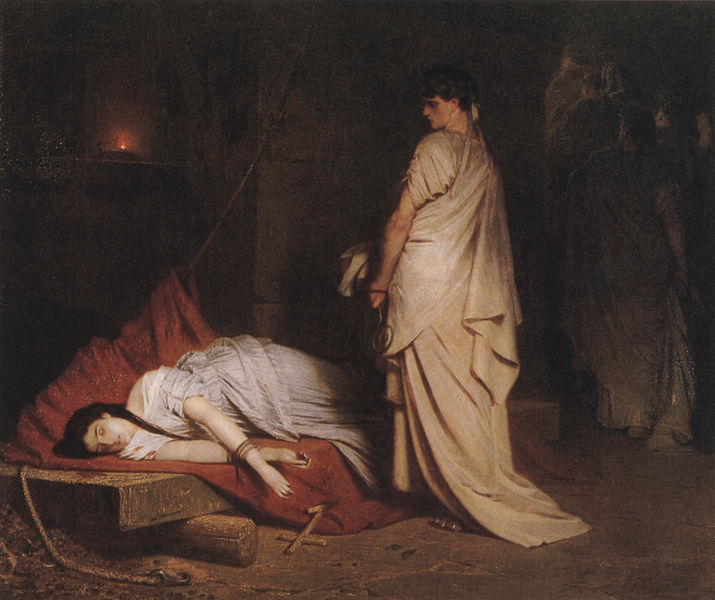
Titel: Unter der Arena
Künstler: Karl Theodor von Piloty
Standort: Ballarat (Victoria)
Institution: Fine Art Gallery
Schlagwörter: dunkel, feuer, gemälde, gott, gruppe, hand, kampf, kopf, mann, schatten, schlaf, umhang, weiß, frauen, menschen, mädchen, sand, braun, frau, frisur, grau, haar, hell, holz, kleid, kleider, köpfe, lampe, licht, mund, männer, nase, raum, schmuck, schwarz, stirn, zimmer, blick, gebäude, rot, tuch, malerei, menge, rock, gesichter, jung, wand, arm, arme, augen, falten, gesicht, halten, kleidung, leiche, leinen, mensch, mord, sehen, stein, steine, tod, tot, tragen, blicken, hände, innenraum, möbel, schauen, signatur, vorhang, stamm, boden, auge, gewand, haare, mantel, schnur, stoff, stoffe, decke, paar, personen, person, kinn, locke, locken, kamin, liebe, liegen, schlafen, düster, bogen, zöpfe, leine, verlassen, mauer, monochrom, bank, rundbogen, tau, bischof, kaiser, falte, münder, nasen, zopf, kerze, bett, balken, bohlen, junge, bögen, wände, keller, blut, gewölbe, haken, antike, kreuz, seil, mauerwerk, selbstmord, brett, tote, herrscher, fliese, lorbeer, lorbeerkranz, göttin, liege, kerzenlicht, armreif, armreifen, jüngling, öllampe, kerker, mauern, gefangene, toga, mythos, müde, kruzifix, wächter, holzbank, verborgen, märtyrer, schlüssel, drama, lichtschein, ingres, fessel, kruez, katakombe, katakomben, bohle, inquisition, gefesselt, hanf, steinfliesen, aufhängung, burka, vlies, bettstatt, armreife, zwei menschen, verlies, schlafende frau, suizid, pritsche, lockn, gefeselt, altes zitalter